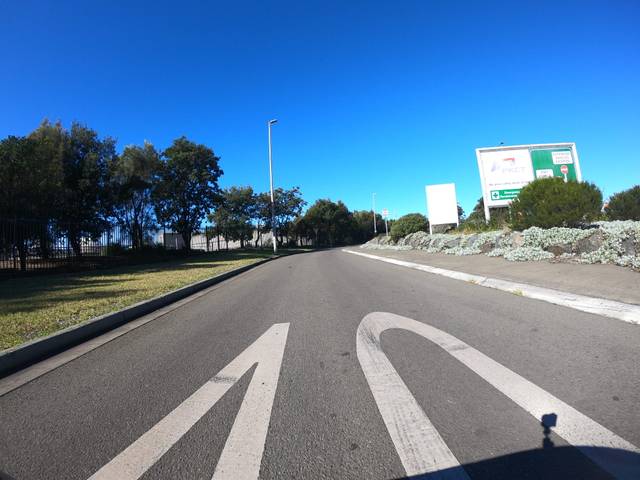
Region: Australia
Coordinates: -34.442, 150.897